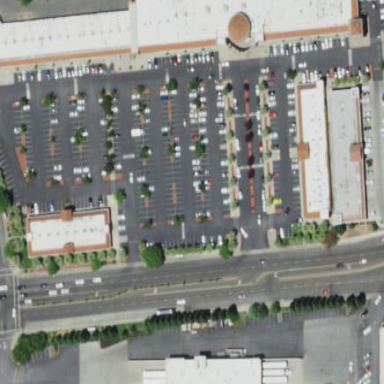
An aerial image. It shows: Parking area with surface.